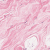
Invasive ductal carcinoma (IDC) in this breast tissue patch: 0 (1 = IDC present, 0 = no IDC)